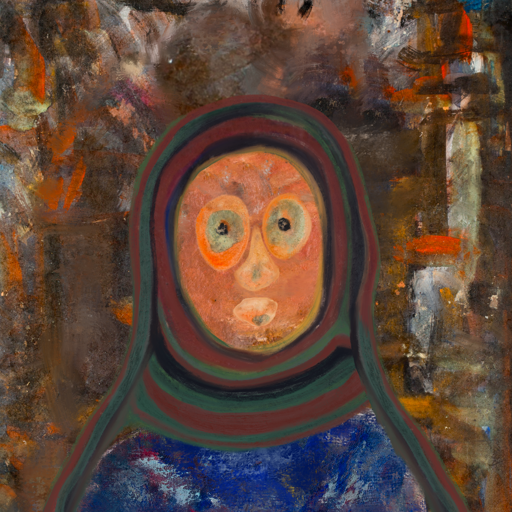
Background: GypsyQueen, Head And Neck Front: Boggyland, Face Front: Childish, Bust: Irani, Hair Front: Blank, Head Accessory: After_Raid_Scarf, Second Necklace: Blank, Necklace: Blank, Baby: Blank